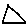
Label: triangle